Question: How can I achieve it with JS?
I'm trying to trigger a hover in two elements (on an image and on a h1 tag) the same time. When a user hover the image the h1 will trigger its hover and vice versa. The image is on grayscale mode and when is on hover it gets its colors and the h1 tag is changing color. Here is an image of what i'm trying to do and the code (both html/php-cause of wordpress- and css). Thank you :)

## HTML
'''
<a href="<?php the_permalink(); ?>">
<?php the_post_thumbnail('feat-thumb', array('class'=>'pull-left thumbnail margin10 img-thumbnail')); ?>
</a>
<p class="meta-info"><?php echo get_the_date( 'd.m.Y' ); ?></p>
<h1><a href="<?php the_permalink(); ?>"><?php the_title(); ?></a></h1>
<article>
<p><?php echo excerpt(60); ?> </p>
</article>
'''
## CSS
'''
.blog-post a {
text-decoration: none;
color: #000;
-webkit-transition: color 500ms ease;
-moz-transition: color 500ms ease;
-ms-transition: color 500ms ease;
-o-transition: color 500ms ease;
transition: color 500ms ease;
}
.blog-post a:hover {
text-decoration: none;
color: #ffaf96;
}
.blog-post a img{
filter: grayscale(100%);
-webkit-filter: grayscale(100%);
filter: url("data:image/svg+xml;utf8,<svg xmlns='http://www.w3.org/2000/svg'><filter id='grayscale' filterRes='800'><feColorMatrix type='matrix' values='0.3333 0.3333 0.3333 0 0 0.3333 0.3333 0.3333 0 0 0.3333 0.3333 0.3333 0 0 0 0 0 1 0'/></filter></svg>#grayscale"); /* Firefox 10+ */
}
.blog-post a img:hover{
filter: grayscale(0%);
-webkit-filter: grayscale(0%);
filter: url("data:image/svg+xml;utf8,<svg xmlns='http://www.w3.org/2000/svg'><filter id='grayscale' filterRes='800'><feColorMatrix type='matrix' values='1 0 0 0 0, 0 1 0 0 0, 0 0 1 0 0, 0 0 0 1 0'/></filter></svg>#grayscale");
}
'''
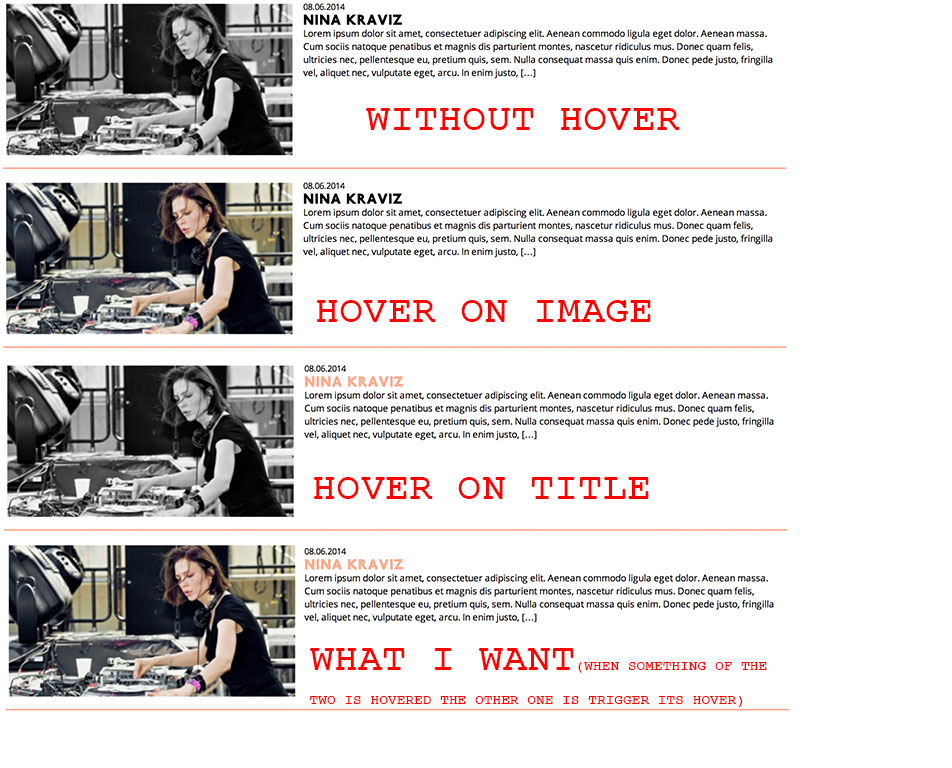
Answer: This is a partial solution, it only works if you hover the image. When image is hovered, the hover state is triggered on the title but it doesn't work the other way around because the sibling selector '~' can't "go back" in the markup.
'''
.blog-post a {
text-decoration: none;
color: #000;
-webkit-transition: color 500ms ease;
-moz-transition: color 500ms ease;
-ms-transition: color 500ms ease;
-o-transition: color 500ms ease;
transition: color 500ms ease;
}
.blog-post a:hover, .blog-post a:hover img, .blog-post a:hover ~ h1 a {
text-decoration: none;
color: #ffaf96;
filter: grayscale(0%);
-webkit-filter: grayscale(0%);
filter: url("data:image/svg+xml;utf8,<svg xmlns='http://www.w3.org/2000/svg'><filter id='grayscale' filterRes='800'><feColorMatrix type='matrix' values='1 0 0 0 0, 0 1 0 0 0, 0 0 1 0 0, 0 0 0 1 0'/></filter></svg>#grayscale");
}
.blog-post a img {
filter: grayscale(100%);
-webkit-filter: grayscale(100%);
filter: url("data:image/svg+xml;utf8,<svg xmlns='http://www.w3.org/2000/svg'><filter id='grayscale' filterRes='800'><feColorMatrix type='matrix' values='0.3333 0.3333 0.3333 0 0 0.3333 0.3333 0.3333 0 0 0.3333 0.3333 0.3333 0 0 0 0 0 1 0'/></filter></svg>#grayscale");
/* Firefox 10+ */
}
'''
'''
<div class="blog-post">
<a href="#">
<img src="http://i.imgur.com/5NK0H1e.jpg" />
</a>
<p class="meta-info">date</p>
<h1><a href="#">Title</a></h1>
<article>
<p>Lorem ipsum dolor sit amet, consectetur adipiscing elit. Mauris lectus dui, egestas non fermentum id, bibendum faucibus purus. Sed lorem enim, faucibus et scelerisque et, bibendum at sapien. Integer suscipit sed tortor dictum pretium. Nullam interdum
lobortis eros ac dapibus. Donec euismod felis id vestibulum pellentesque. Vivamus vulputate elit a sodales tempor. Vestibulum rutrum rhoncus rhoncus. Sed porttitor dui interdum metus tincidunt pulvinar eget vitae justo.
</p>
</article>
</div>
'''